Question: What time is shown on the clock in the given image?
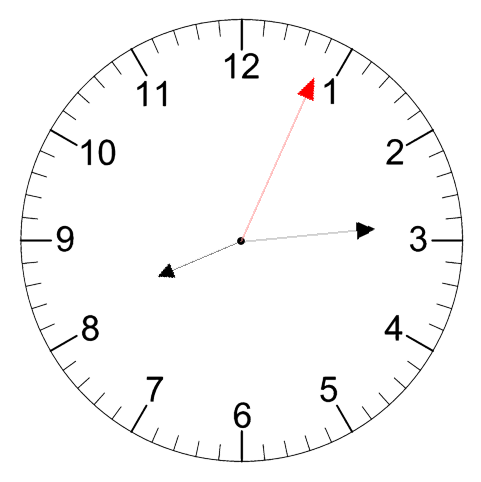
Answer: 08:14:04